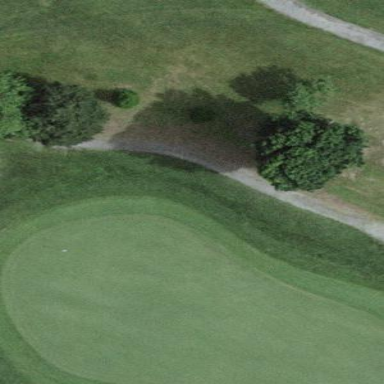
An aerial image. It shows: Green golf area with grass land use.